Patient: sex M, age 65
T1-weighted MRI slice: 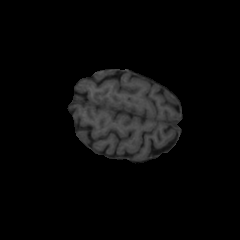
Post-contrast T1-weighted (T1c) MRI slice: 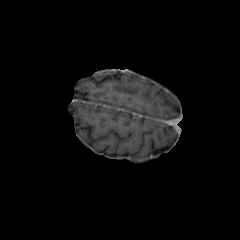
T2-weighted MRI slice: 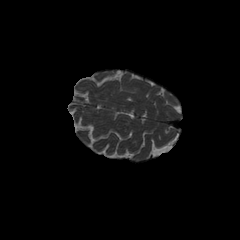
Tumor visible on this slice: no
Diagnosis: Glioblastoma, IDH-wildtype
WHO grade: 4